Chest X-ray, PA view. Patient: 37 years old, sex M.
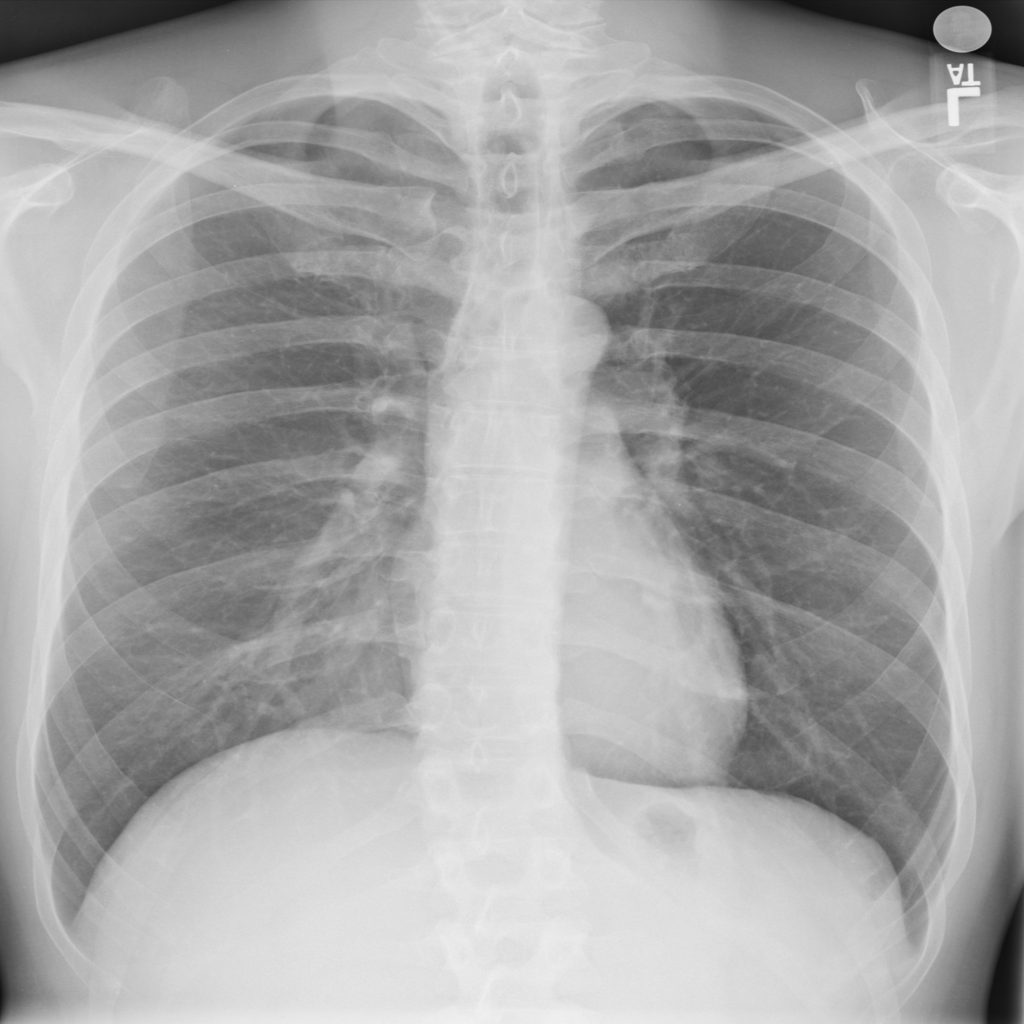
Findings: No Finding